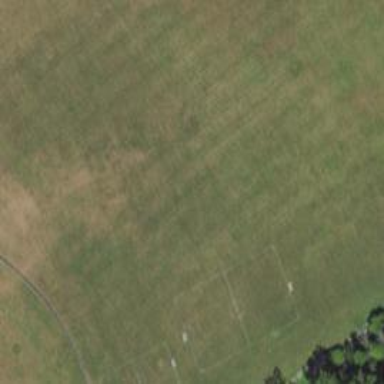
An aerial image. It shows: Soccer pitch designated for leisure and sports activities.